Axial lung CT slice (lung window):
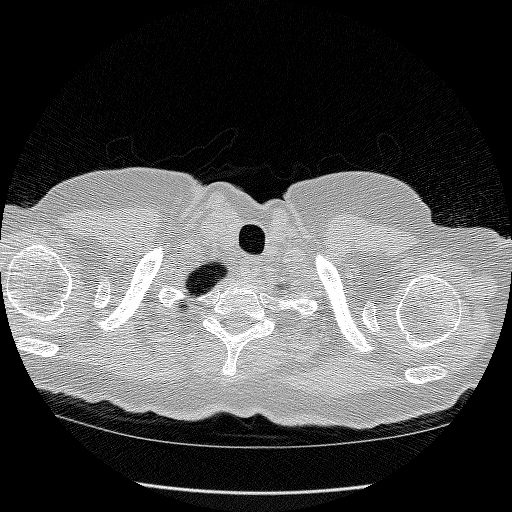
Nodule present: no